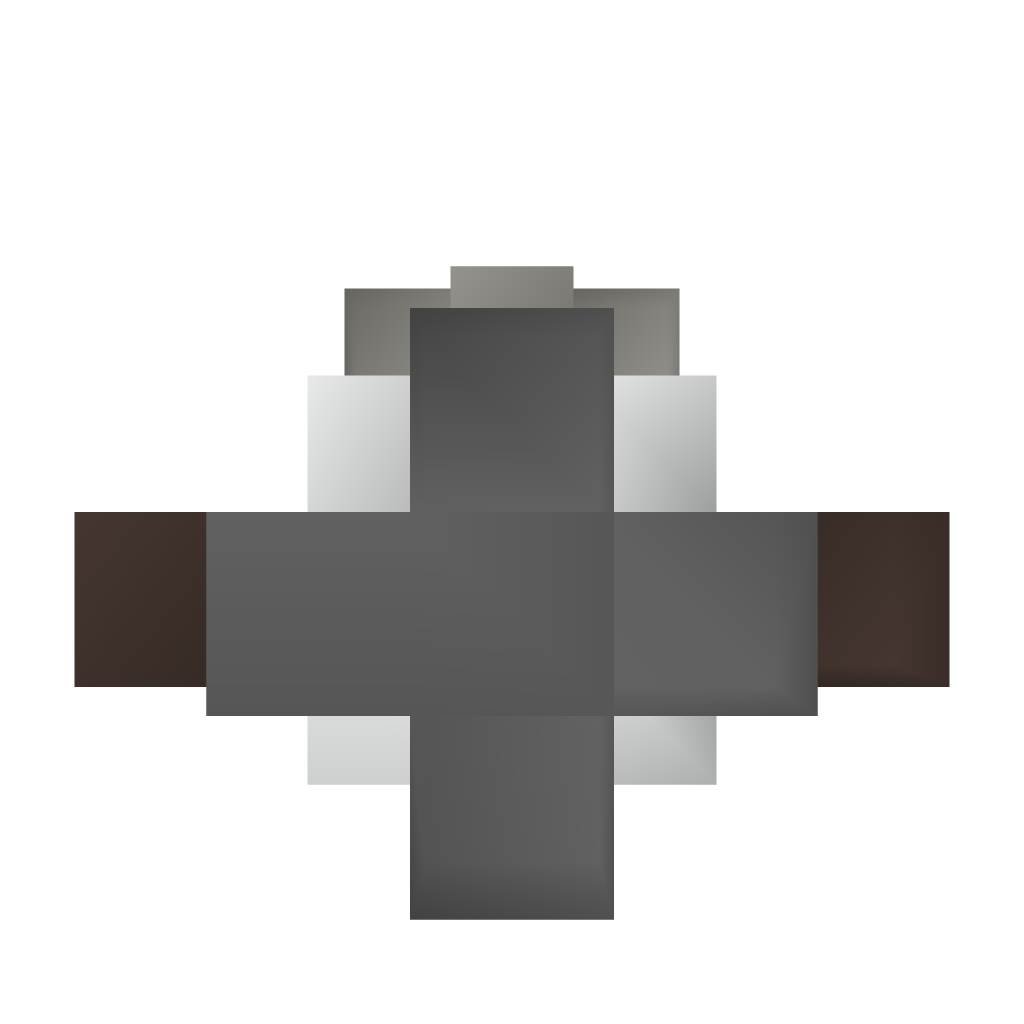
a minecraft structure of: Fighter Kn 141 I